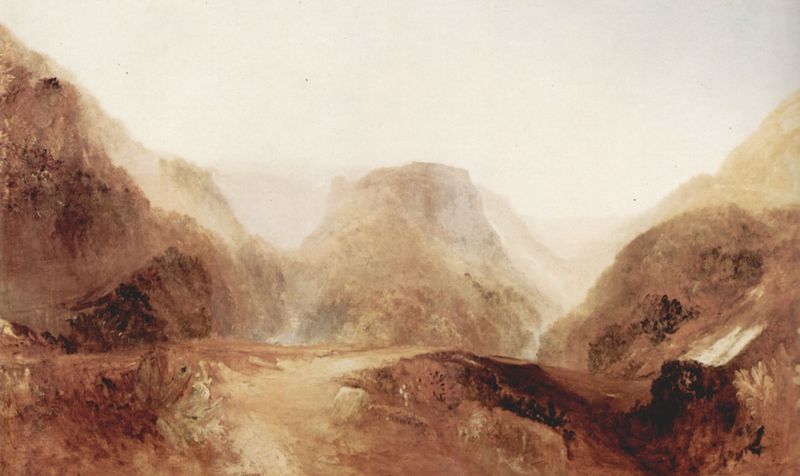
Titel: Italienische Landschaft
Künstler: William Turner
Standort: London
Institution: Tate Gallery
Schlagwörter: baum, berg, blätter, dunkel, felsen, gemälde, gestein, himmel, schatten, weiß, wolken, aquarell, bäume, fluss, landschaft, menschen, ocker, sand, braun, grau, hell, kreide, licht, schwarz, strasse, ausblick, gras, haus, rot, weg, wiese, beige, bach, einsamkeit, erde, ferne, horizont, hügel, natur, strauch, busch, büsche, einsam, gebüsch, pfad, sträucher, land, pflanzen, england, tal, wald, düster, ansicht, abhang, berge, fels, gebirge, hang, dunst, nebel, monochrom, schlucht, wolkenlos, sepia, romantik, ölgemälde, constable, turner, wild, panorama, höhe, abgrund, täler, schluchten, staub, sonnig, pinselduktus, karg, wanderer, gebirg, wildnis, kluft, plateau, gebirgslandschaft, hänge, verlauf, wanderweg, hochland, oel, william, hochebene, verblasst, vernebelt, contable, gifel, kluften, bweiß